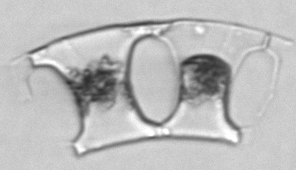
Label: Eucampia